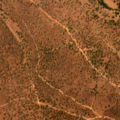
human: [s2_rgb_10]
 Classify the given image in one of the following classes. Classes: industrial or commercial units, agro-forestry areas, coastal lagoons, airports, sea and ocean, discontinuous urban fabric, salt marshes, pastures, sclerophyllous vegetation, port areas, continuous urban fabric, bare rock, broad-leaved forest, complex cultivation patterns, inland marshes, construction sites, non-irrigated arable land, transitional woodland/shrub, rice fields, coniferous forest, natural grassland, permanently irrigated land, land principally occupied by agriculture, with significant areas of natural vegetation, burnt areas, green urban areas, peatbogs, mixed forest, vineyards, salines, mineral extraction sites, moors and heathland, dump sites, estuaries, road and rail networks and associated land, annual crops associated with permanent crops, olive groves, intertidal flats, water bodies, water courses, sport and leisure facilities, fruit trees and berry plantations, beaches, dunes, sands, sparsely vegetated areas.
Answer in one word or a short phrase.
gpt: agro-forestry areas, broad-leaved forest, transitional woodland/shrub